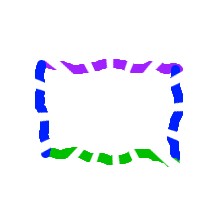
Shape: rectangle